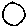
Label: circle